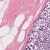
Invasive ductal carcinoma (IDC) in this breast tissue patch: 0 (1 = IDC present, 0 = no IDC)